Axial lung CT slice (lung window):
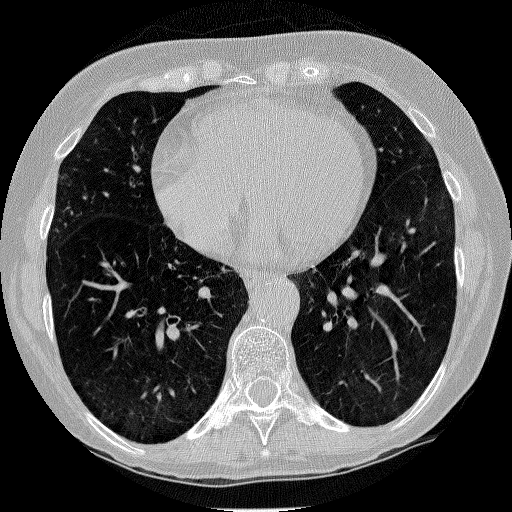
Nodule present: no